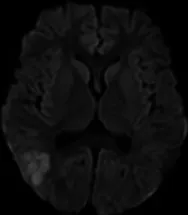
Brain MRI of patient #1 showed multiple high signal intensities on DWI in the right frontotemporal cortex (A-F).
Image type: radiology (mri)